Question: I have used the below mentioned excel formula.
'''
=INDEX(TABL,SMALL(IF(COUNTIF(H2,$A$1:$A$325779)*COUNTIF(I2,"<="&$B$1:$B$325779),ROW(TABL)-MIN(ROW(TABL))+1),1),3)
'''
Where "TABL",a table, is A1:E325779 and is the source of my lookup array.
The formula mentioned is the exact requirement but is taking a lot of time to update the excel for 400,000+ cells containing this formula.
Can this be optimized?
Or can this be equated to a faster macro?
Its taking 1 second to update 1 cell!!! That's a very long time to update all 400K+ cells once!!!
Screenshot of a sample worksheet is as below.

I have based my program on Martin Carlsson's.
it is processing 100 records in 30 seconds. can it be improved?
'''
Sub subFindValue()
Application.ScreenUpdating = False
Application.DisplayStatusBar = False
Application.Calculation = xlCalculationManual
Application.EnableEvents = False
Cells(2, 12) = Format(DateTime.Now, "yyyy-MM-dd hh:mm:ss")
Dim varRow As Variant
Dim varRowMain As Variant
Dim lookupTable As Variant
Dim lookupValueTable As Variant
lookupValueTable = Range("G2:J309011").Value
lookupTable = Range("A2:D325779").Value
varRowMain = 1
varRow = 1
Do Until varRowMain = 309011
Do Until varRow = 325779
If lookupTable(varRow, 1) = lookupValueTable(varRowMain, 1) And lookupTable(varRow, 2) >= lookupValueTable(varRowMain, 2) Then
lookupValueTable(varRowMain, 3) = lookupTable(varRow, 3)
lookupValueTable(varRowMain, 4) = lookupTable(varRow, 4)
Exit Do
End If
varRow = varRow + 1
Loop
If IsEmpty(lookupValueTable(varRowMain, 3)) Then
lookupValueTable(varRowMain, 3) = "NA_OX"
lookupValueTable(varRowMain, 4) = "NA_OY"
End If
varRowMain = varRowMain + 1
varRow = 1
Loop
Range("G2:J309011").Value = lookupValueTable
Cells(3, 12) = Format(DateTime.Now, "yyyy-MM-dd hh:mm:ss")
Application.ScreenUpdating = True
Application.DisplayStatusBar = True
Application.Calculation = xlCalculationAutomatic
Application.EnableEvents = True
End Sub
'''
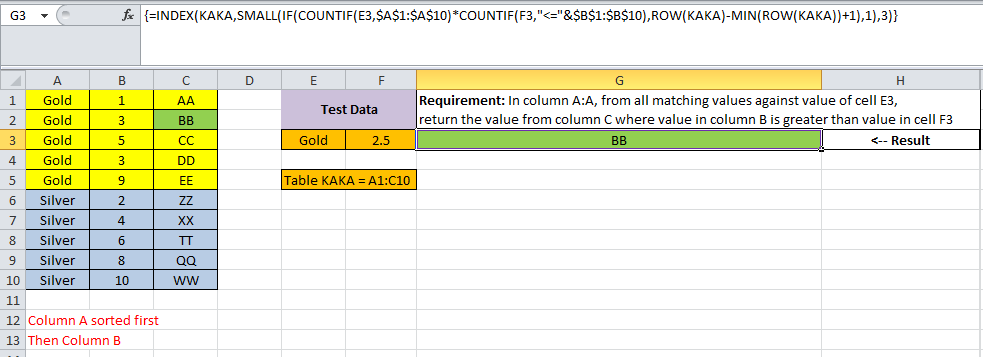
Answer: This should work and be much faster then any VBA solution that would require looping every row as long as you can sort the date in Column B Descending:
Enter the following Formula As an Array (Instead of Enter use Ctrl+Shift+Enter
'''
=INDEX($C$1:$C$15,MATCH(G2,IF($A$1:$A$15=F2,$B$1:$B$15),-1))
'''
You should end up with something like:

Explanation:
'''
IF($A$1:$A$15=F2,$B$1:$B$15)
'''
Is building an array of values equal to the rows in column B where The Test word is in the same Row column A.
'''
MATCH(G2,IF($A$1:$A$15=F2,$B$1:$B$15),-1)
'''
This is using the Array built from the Id statement to find the smallest value greater than or equal to the Look up value from test data.
'''
=INDEX($C$1:$C$15,MATCH(G2,IF($A$1:$A$15=F2,$B$1:$B$15),-1))
'''
Once it is all together the 'INDEX' will return the value in Column C that is at the same position as the matched value.
If you are looking for what tigeravatar's Answer returns then here is another VBA function that will return all values:
'''
Sub GetValues()
With Application
.ScreenUpdating = False
.EnableEvents = False
.Calculation = xlCalculationManual
End With
Dim strMetalName As String: strMetalName = [E3]
Dim dbMinimumValue As Double: dbMinimumValue = [F3]
Range("G3:G" & Rows.Count).ClearContents
With Range("TABL")
.AutoFilter Field:=1, Criteria1:=strMetalName
.AutoFilter Field:=2, Criteria1:=">=" & dbMinimumValue, Operator:=xlAnd
Range("C2", [C2].End(xlDown)).Copy [G3]
.AutoFilter
End With
With Application
.ScreenUpdating = True
.EnableEvents = True
.Calculation = xlCalculationAutomatic
End With
End Sub
'''
For me his took 5-7 minutes to run while this took 1.5 seconds, where my first answer returns the single row containing the closest matching result this sub will return ALL values greater then or equal too.